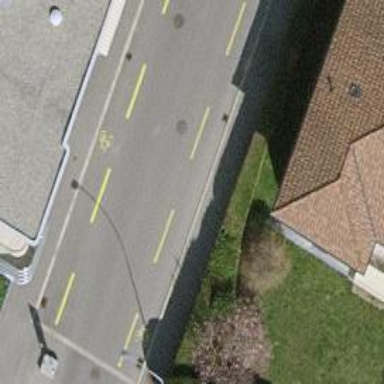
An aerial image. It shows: Residential road with asphalt surface. There is advisory cycle lane.